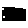
Label: square